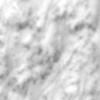
Label: no_change